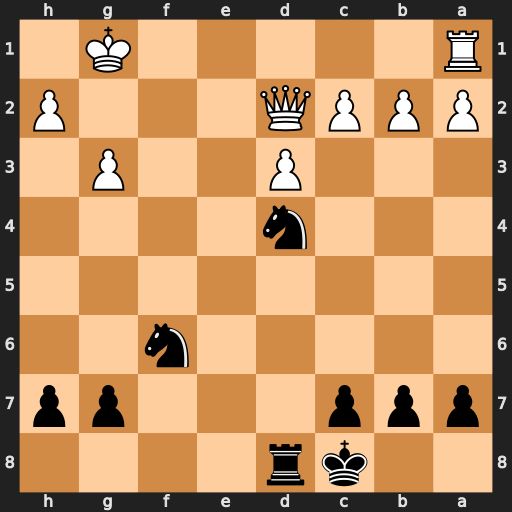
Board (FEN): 2kr4/ppp3pp/5n2/8/3n4/3P2P1/PPPQ3P/R5K1
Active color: b
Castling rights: -
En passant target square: -
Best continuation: Nf3+ Kf2 Nxd2